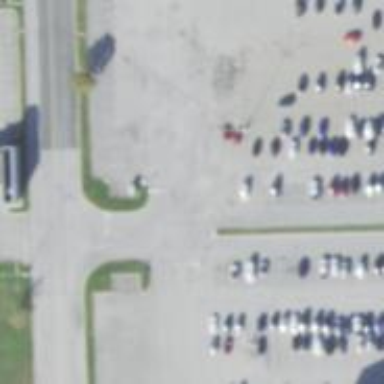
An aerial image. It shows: Asphalt road designated for service vehicles.